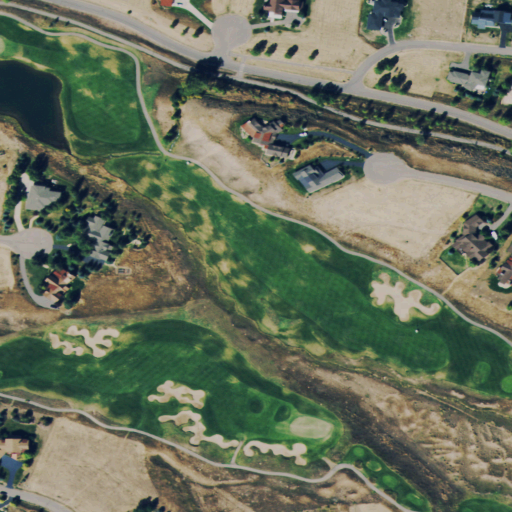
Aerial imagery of valley in Colorado named Third Gulch containing open development, low intensity development, medium intensity development, and shrub